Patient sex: F
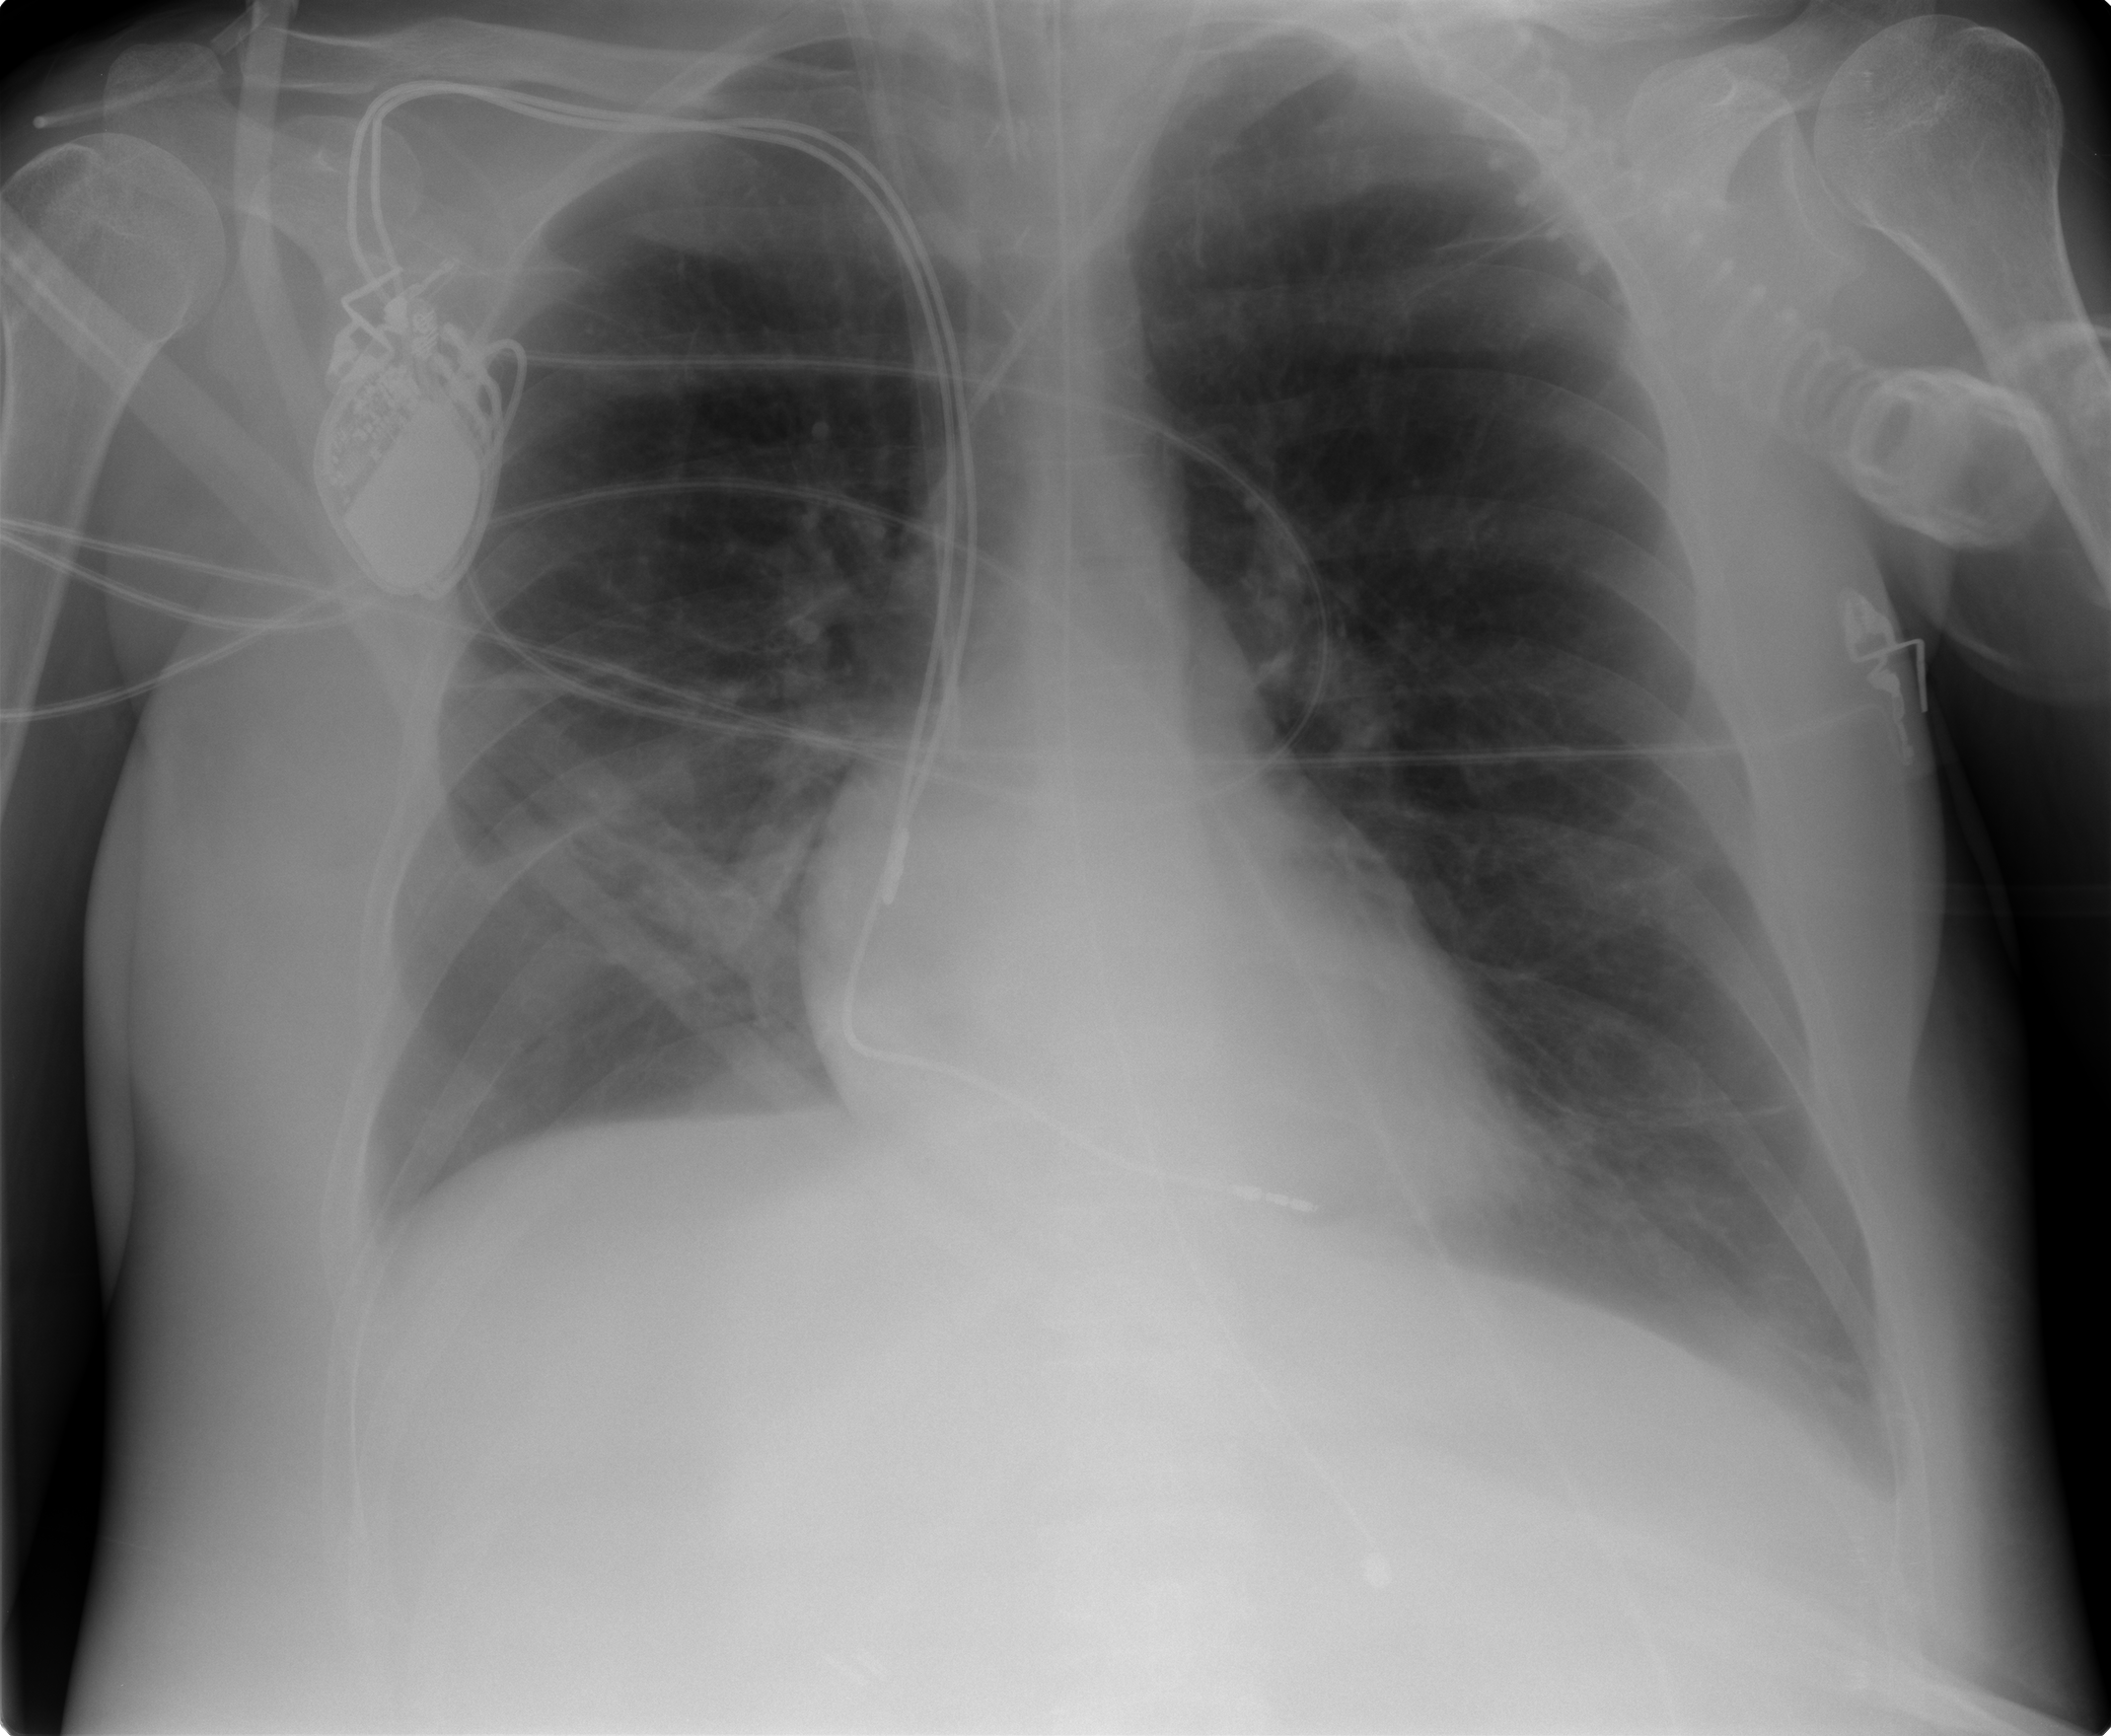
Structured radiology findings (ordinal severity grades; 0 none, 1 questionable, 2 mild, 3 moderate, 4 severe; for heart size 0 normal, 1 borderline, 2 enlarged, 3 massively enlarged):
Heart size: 0
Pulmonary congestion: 0
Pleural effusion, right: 1
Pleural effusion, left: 0
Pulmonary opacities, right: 1
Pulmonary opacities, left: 0
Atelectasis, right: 2
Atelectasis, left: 2